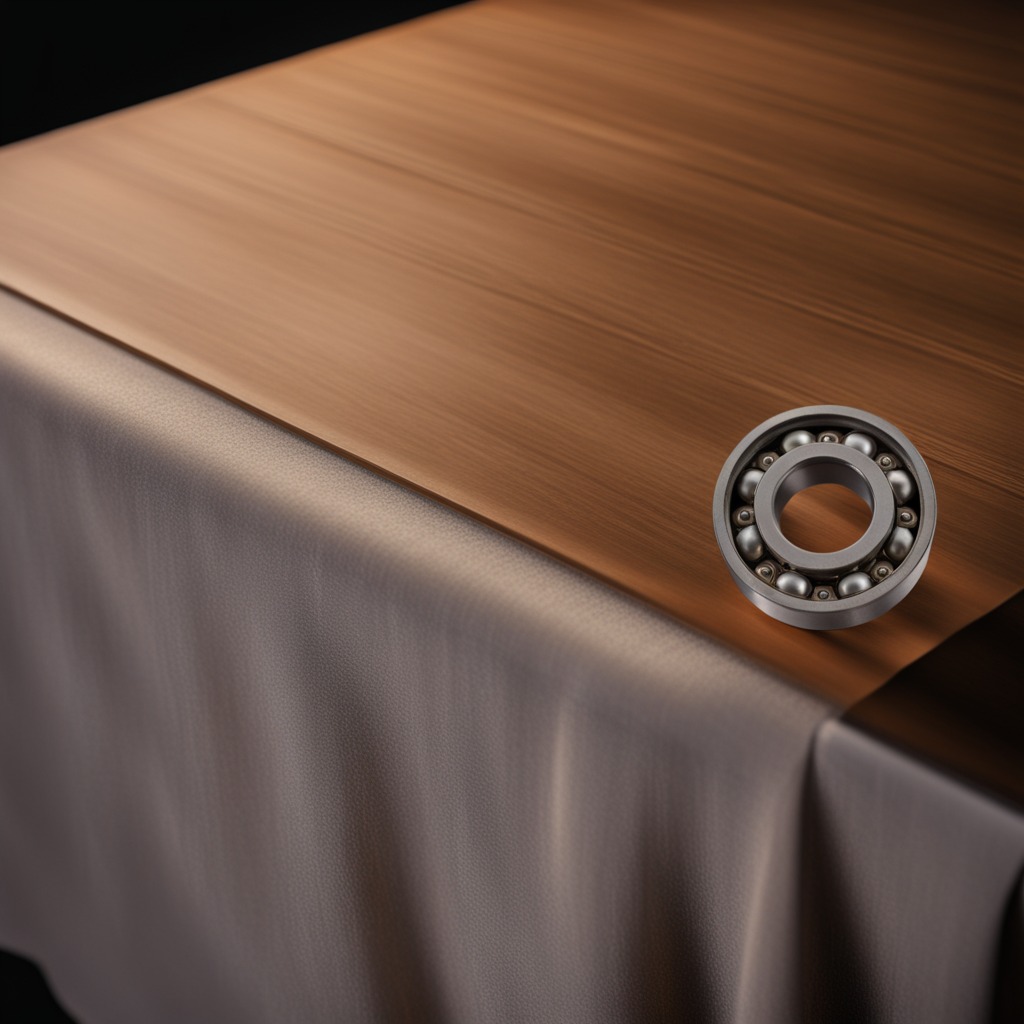
A metal ball bearing is lying on a wooden table.